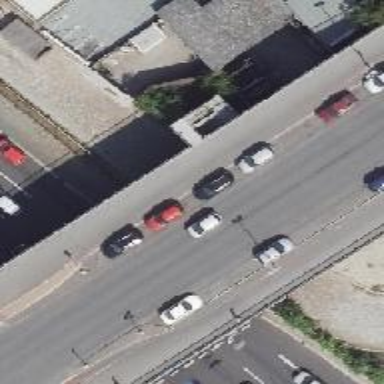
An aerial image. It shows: Tertiary road with asphalt surface passing over bridge. The road has sidewalks on both sides and cycle track.